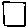
Label: square